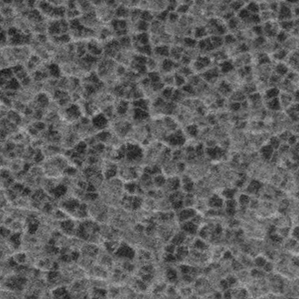
Label: frost